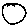
Label: circle